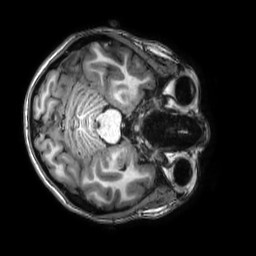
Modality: T1w
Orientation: axial
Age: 22
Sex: female
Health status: healthy
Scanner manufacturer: philips
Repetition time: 0.009 s
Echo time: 0.004 s